Question: I have a drop shadow style for a StackPanel. The content is bound to an ObservableCollection and each item is rendered as an Image. When I remove the last item from the collection, the drop shadow remains, even though the image is no longer there. This only happens with the last item.
What's going on? How do I ensure the shadow is removed too?
'''
<Style TargetType="StackPanel" x:Key="ShadowedStackPanel">
<Setter Property="BitmapEffect">
<Setter.Value>
<DropShadowBitmapEffect Color="Black" Direction="50" ShadowDepth="5" Opacity=".65" Softness="1"/>
</Setter.Value>
</Setter>
</Style>
<ItemsControl x:Name="TilesControl">
<ItemsControl.ItemsPanel>
<ItemsPanelTemplate>
<StackPanel Orientation="Horizontal" Style="{StaticResource ShadowedStackPanel}" />
</ItemsPanelTemplate>
</ItemsControl.ItemsPanel>
<ItemsControl.ItemTemplate>
<DataTemplate>
<Image Source="{Binding Path=ImageSource}"/>
</DataTemplate>
</ItemsControl.ItemTemplate>
</ItemsControl>
'''
The codebehind is basically:
'''
public ObservableCollection<TileViewModel> Hand = new ObservableCollection<TileViewModel>();
TilesControl.ItemsSource = Hand;
// populate the collection here
var last = Hand.Last();
Hand.Remove( last );
'''
And this leaves a lingering dropshadow effect.

If I remove any other earlier item in the collection, it redraws everything fine. This only happens if I remove the last item.
If I resize the window, it gets redrawn and fixed... but for whatever reason, it leaves a lingering shadow if I don't.
How do I force the redraw so the shadow goes away? Or avoid the problem in the first place?
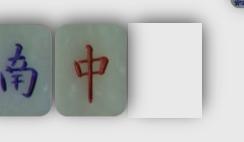
Answer: You could use the code after removing
'''
TilesControl.Items.Refresh();
'''